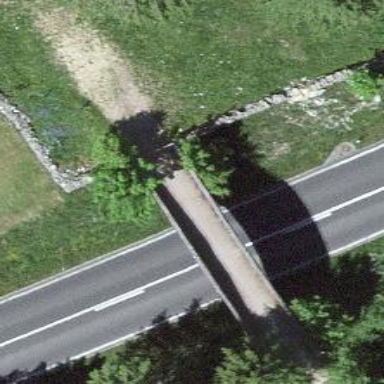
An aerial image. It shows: Track road on bridge.